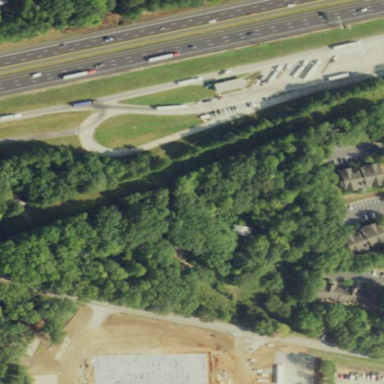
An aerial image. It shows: Rest area along the road.